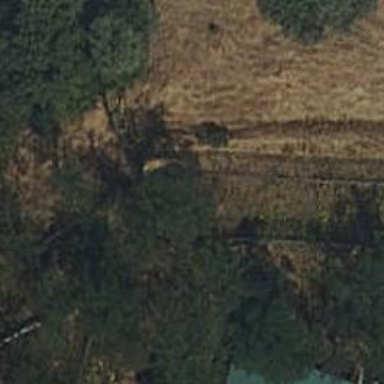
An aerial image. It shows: Chain link fence.